Field crop: tomato
Growth stage: 1
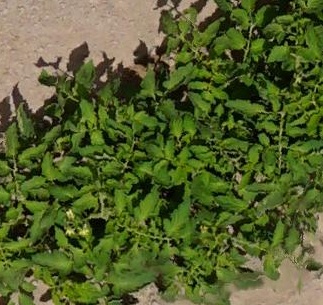
Species: tomato